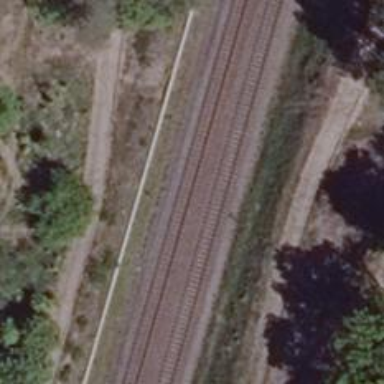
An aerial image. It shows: Railway signal.